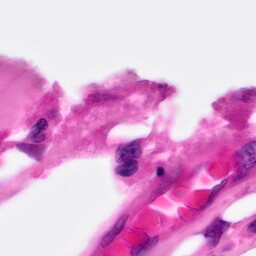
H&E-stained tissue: Pancreatic